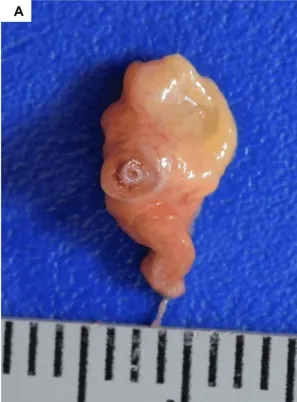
Right coronary artery (gross and microscopic examination). A. Gross finding showing critical lumen compression.
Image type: medical_photograph (other_medical_photograph)